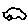
Label: car